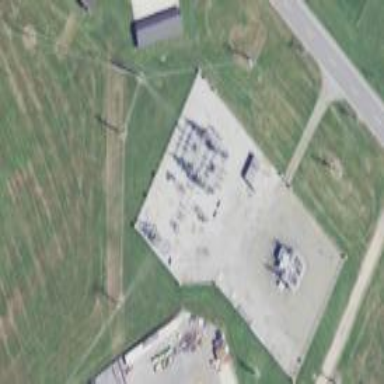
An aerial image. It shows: Power substation.